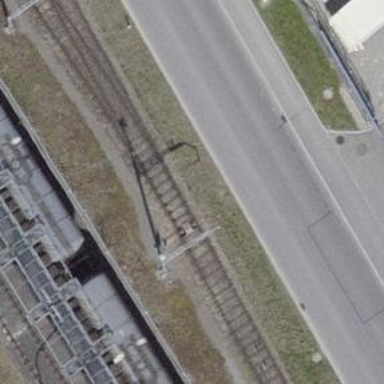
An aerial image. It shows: Single-track spur railway line.